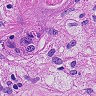
Metastatic tissue present: yes